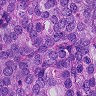
Metastatic tissue present: yes